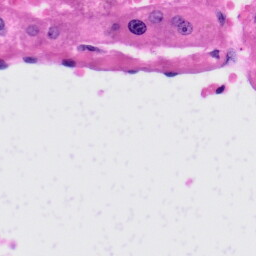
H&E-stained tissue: Liver